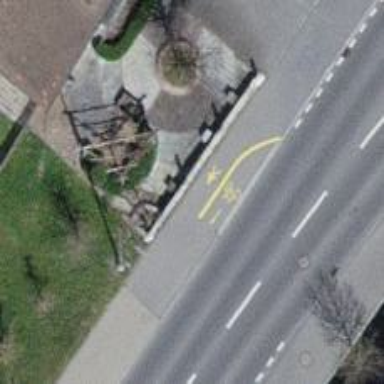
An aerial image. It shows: Cycleway.